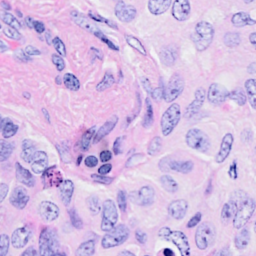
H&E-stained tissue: Breast